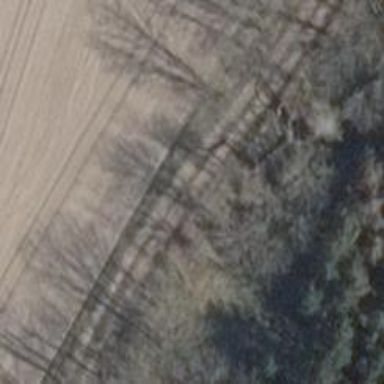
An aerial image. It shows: Gravel track with Grade 3 quality.